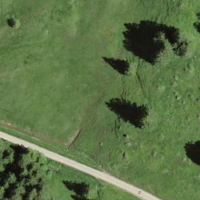
EUNIS habitat code: 24
Species observed at this site:
Dactylorhiza majalis